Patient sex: F
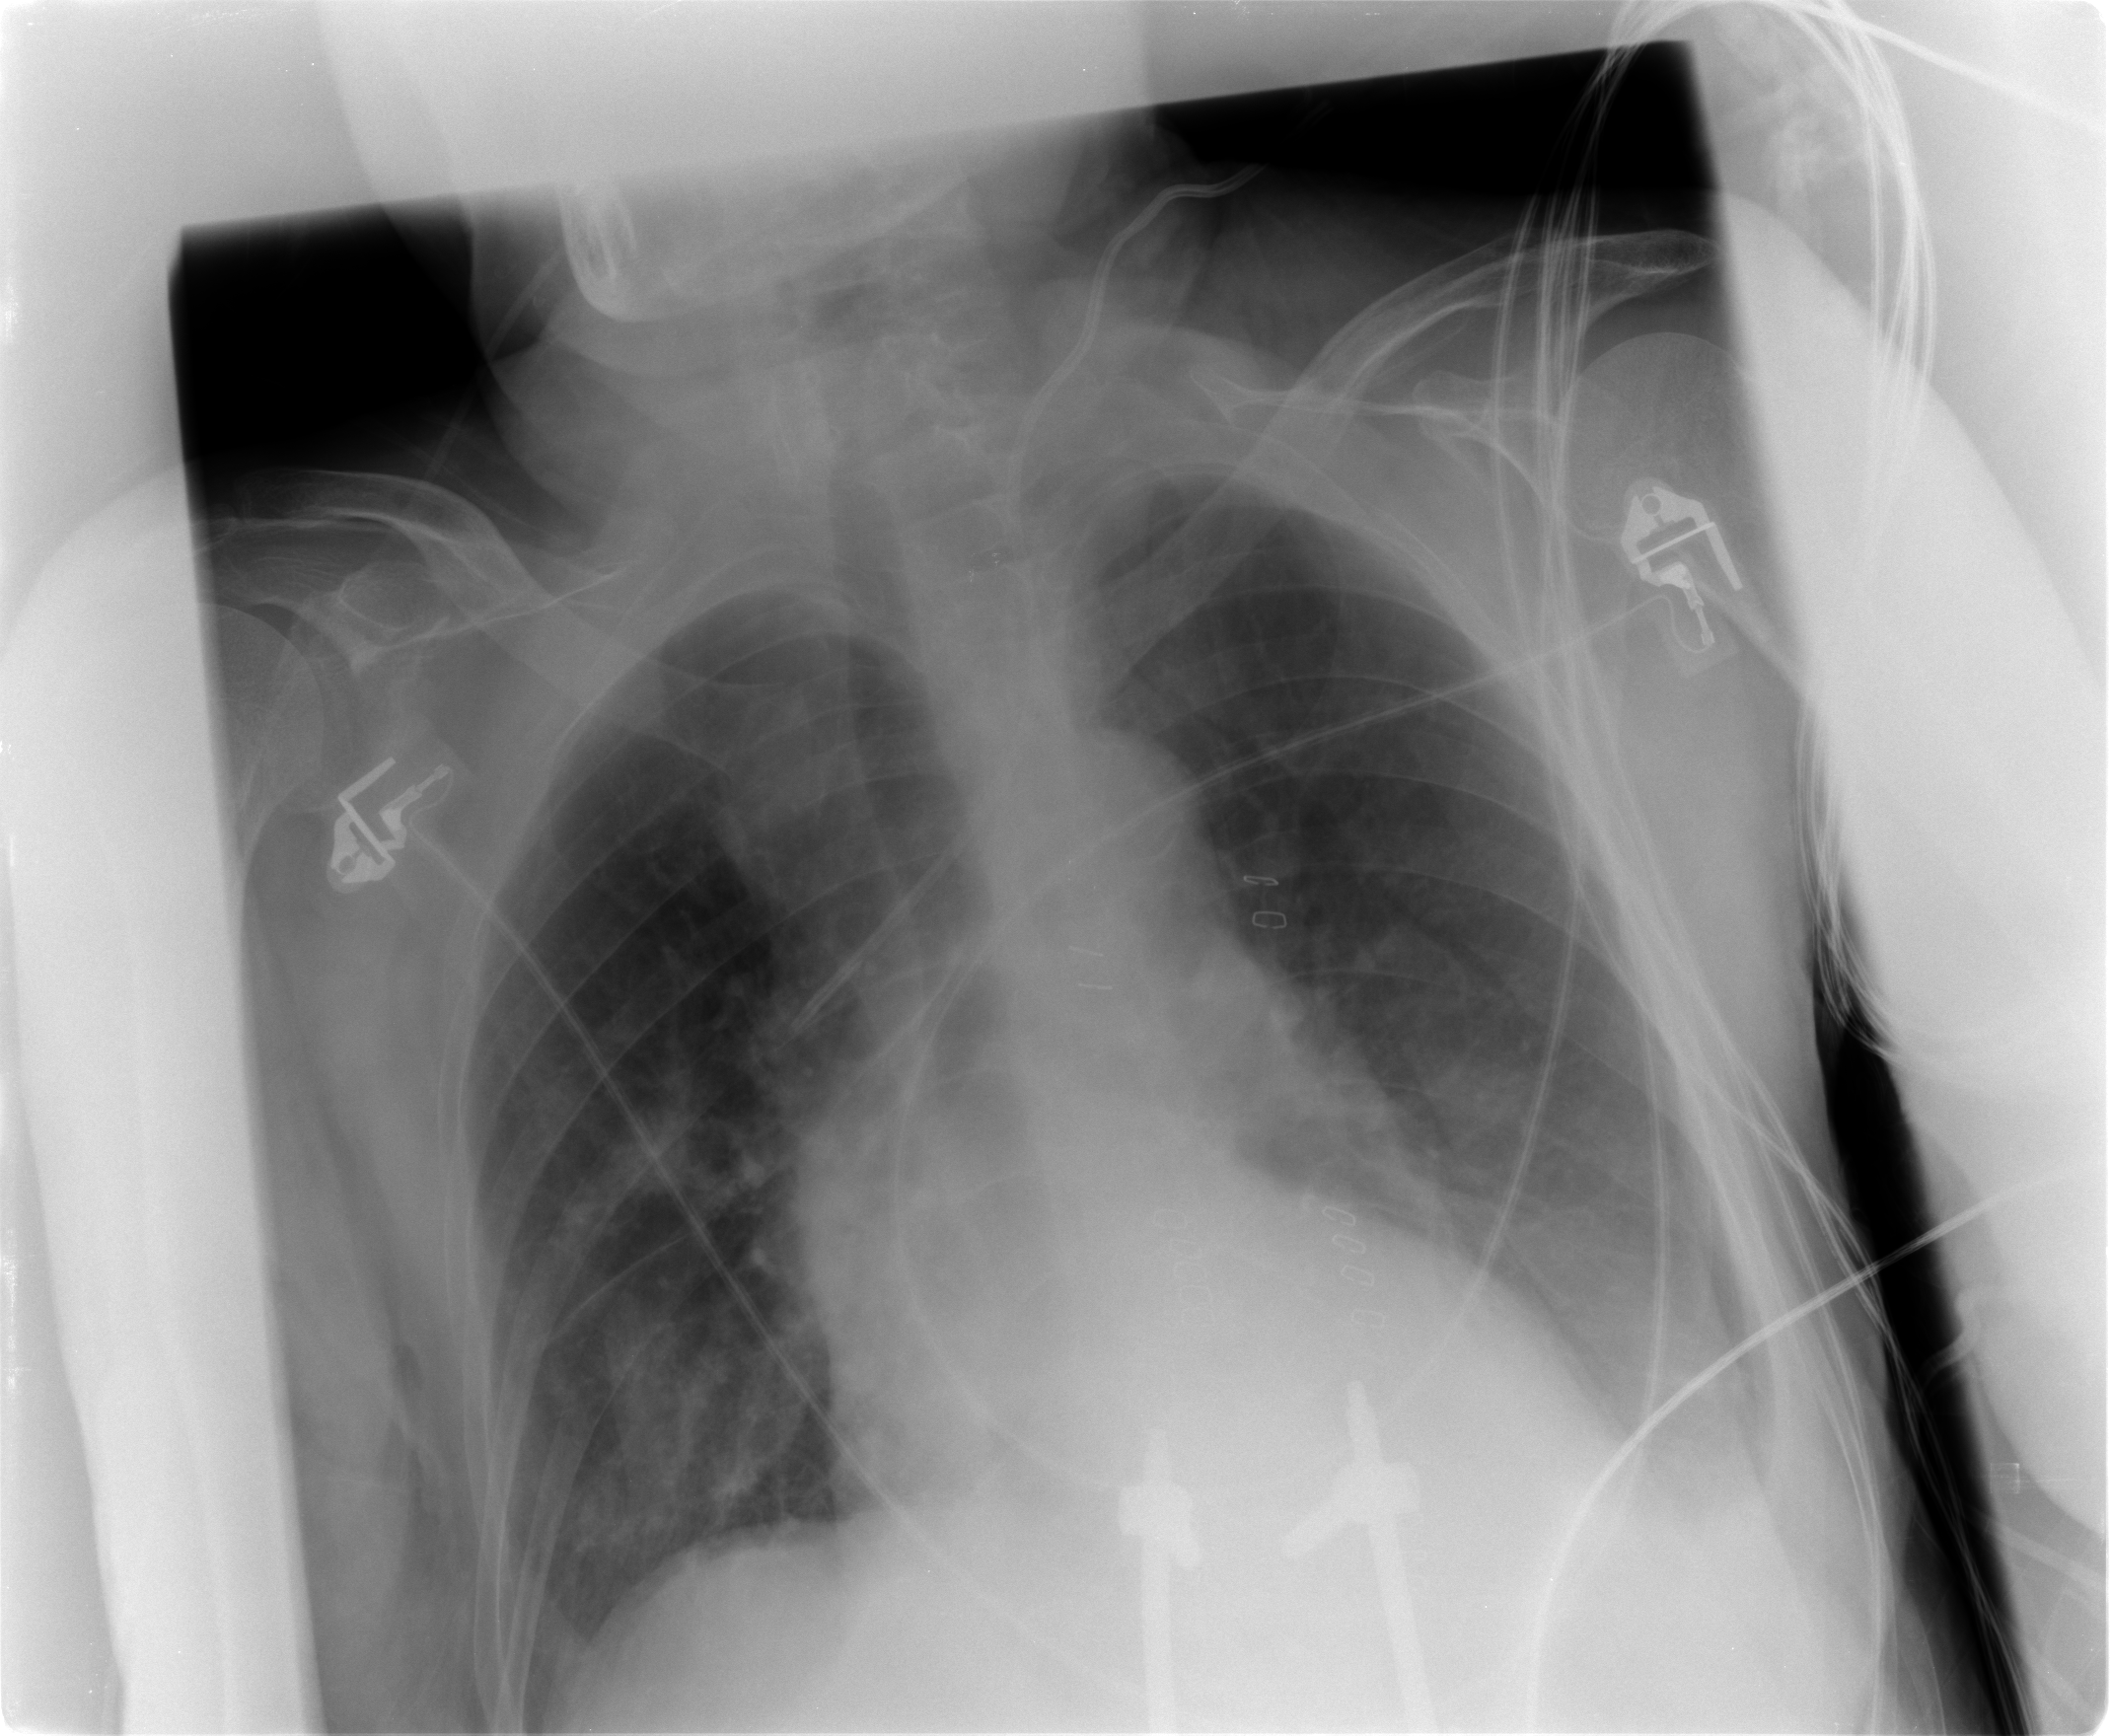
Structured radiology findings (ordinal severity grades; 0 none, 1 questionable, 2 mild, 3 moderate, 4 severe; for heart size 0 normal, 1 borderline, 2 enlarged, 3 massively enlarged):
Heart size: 2
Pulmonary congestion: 1
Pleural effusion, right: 2
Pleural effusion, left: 2
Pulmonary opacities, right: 1
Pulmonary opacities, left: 0
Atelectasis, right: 2
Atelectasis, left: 2